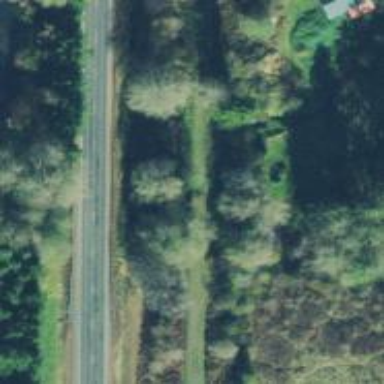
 now serving as cycleway. The railway has been repurposed into rail-trail."